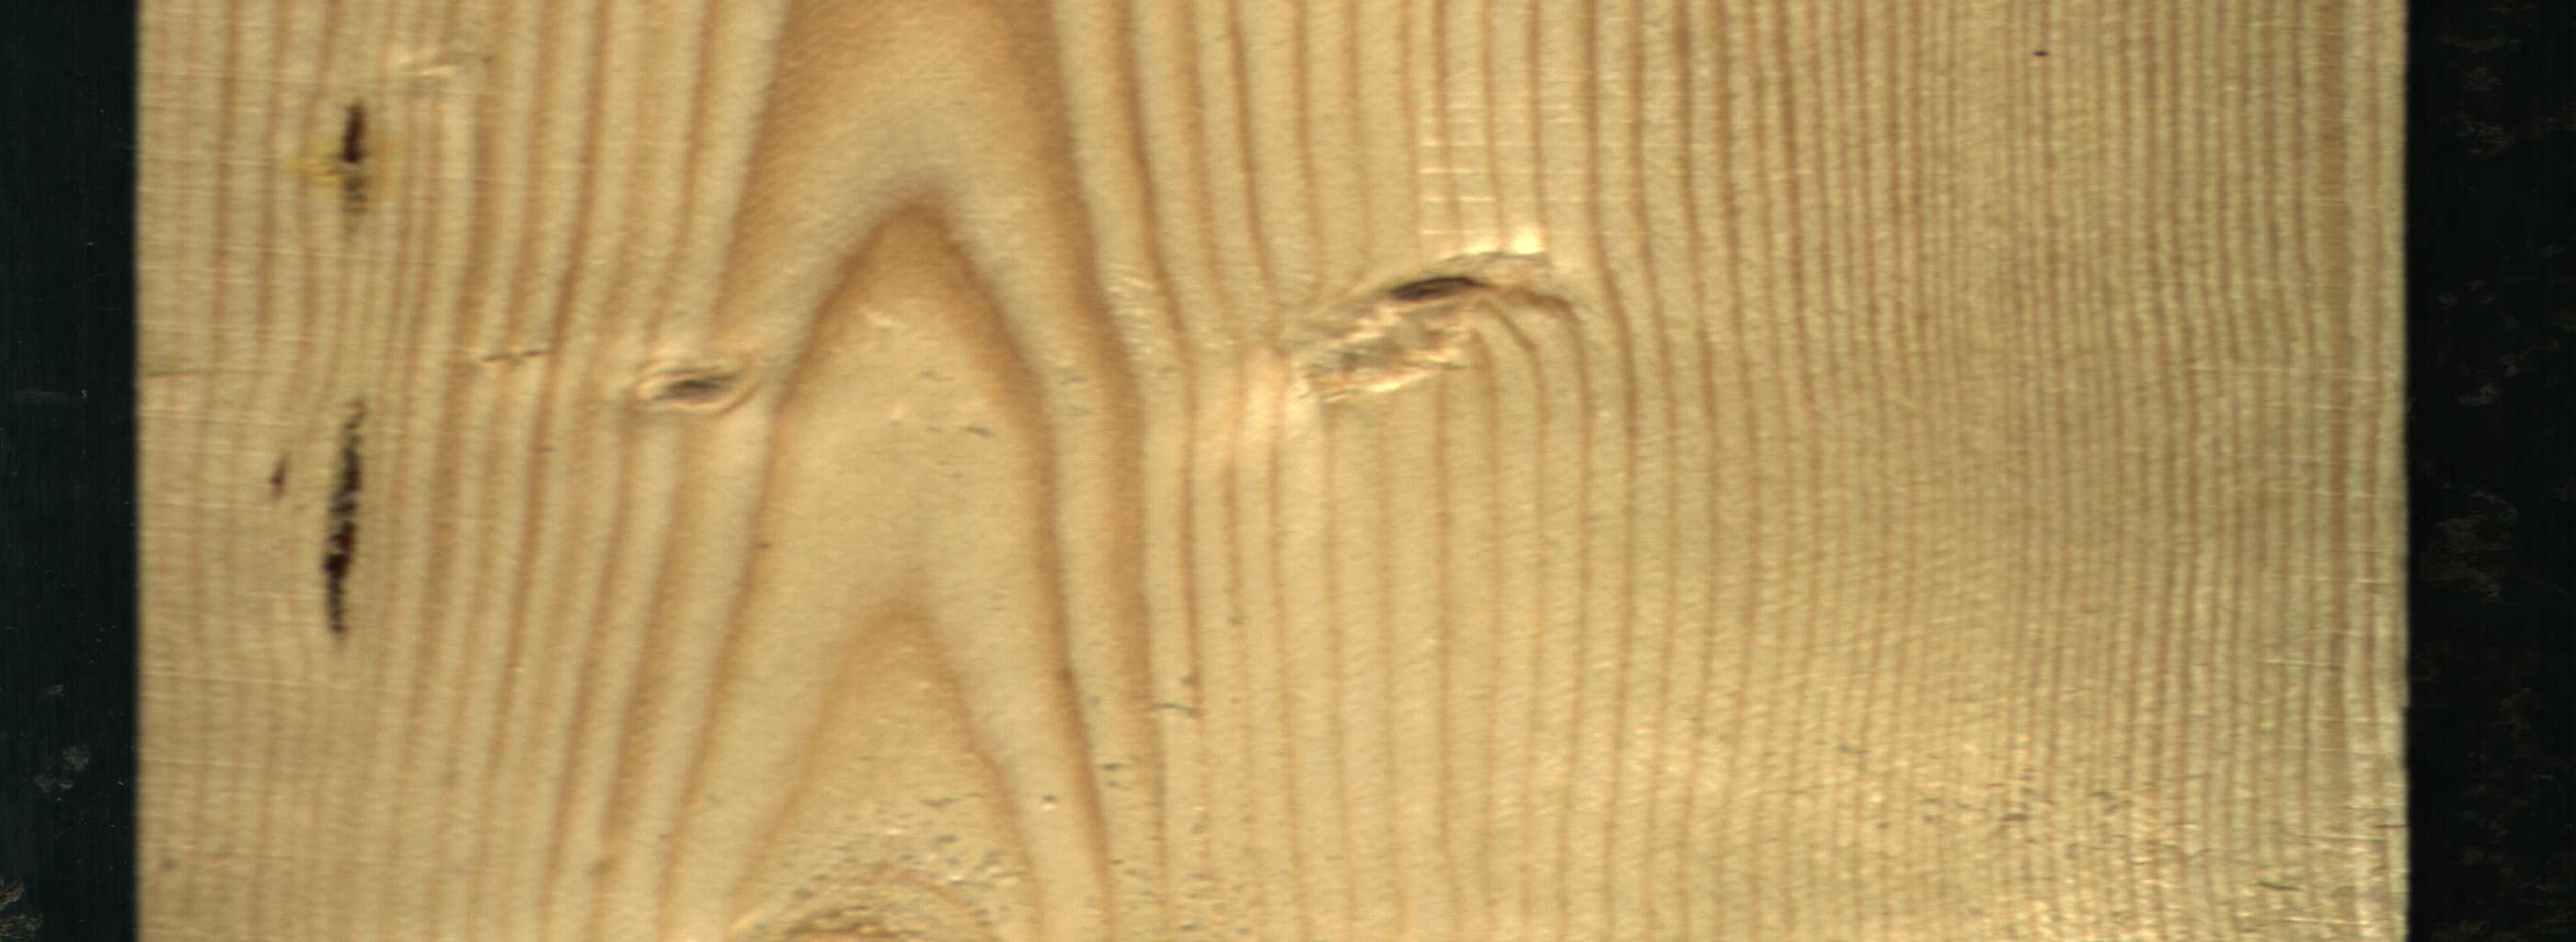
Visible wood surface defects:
resin
resin
resin
Live_Knot
Live_Knot